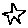
Label: star